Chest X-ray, AP view. Patient: 47 years old, sex M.
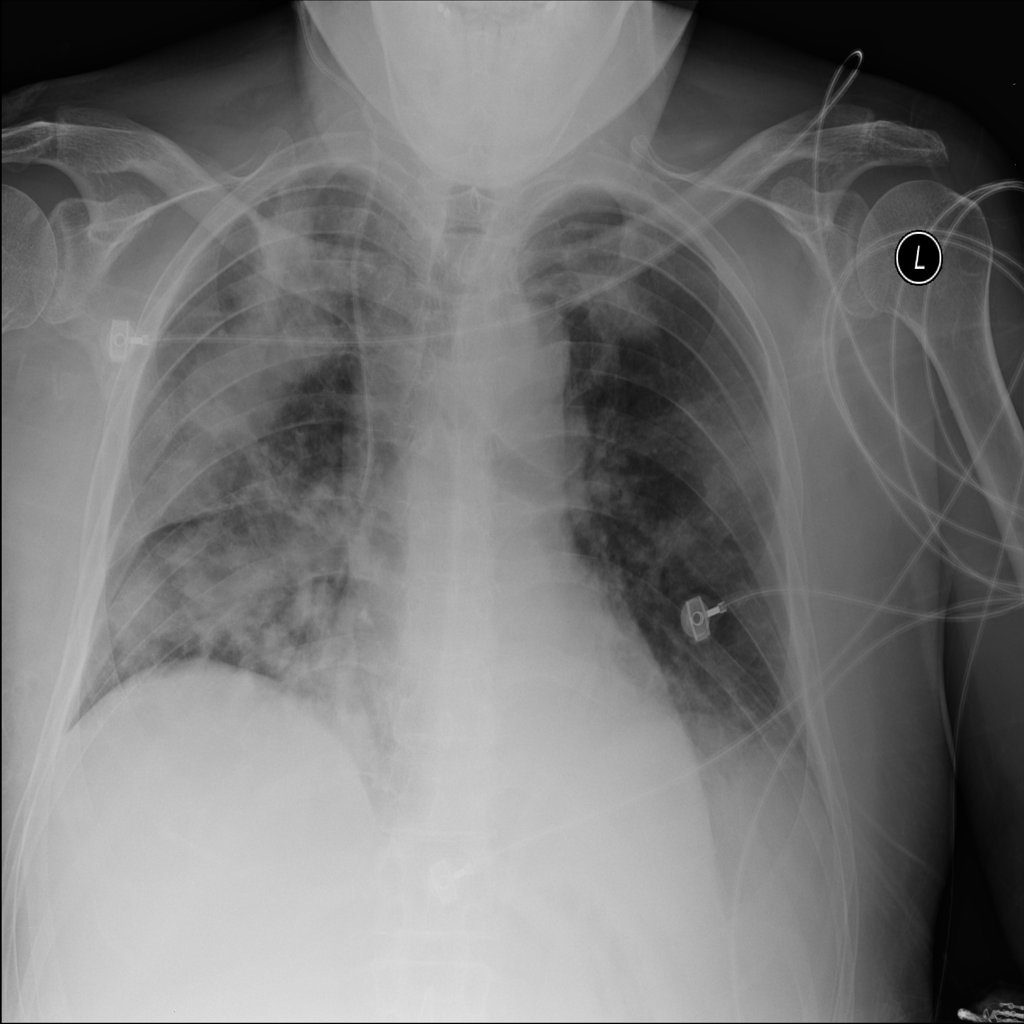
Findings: Consolidation